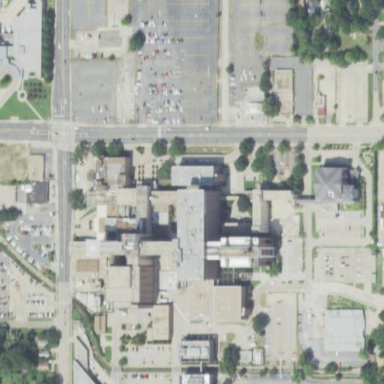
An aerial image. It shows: Healthcare facility identified as hospital.